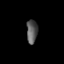
Tissue: prostate
Cell type: T cells
Senescence score: 0.2407
Nuclear area (px): 253
Mean DAPI intensity: 88.783